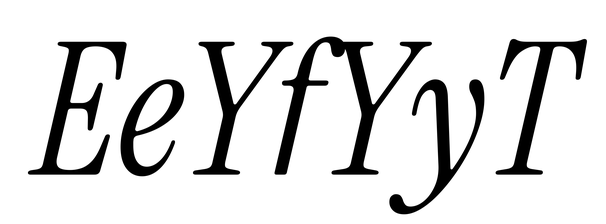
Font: InstrumentSerif-Italic